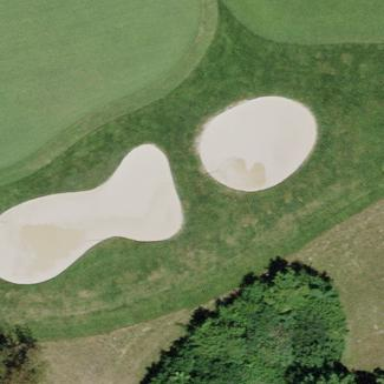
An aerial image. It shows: Sand bunker on golf course.